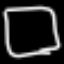
Label: square